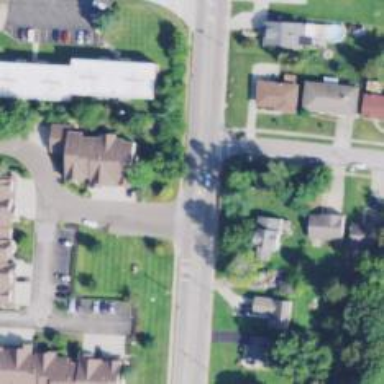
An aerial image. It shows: Marked footway crossing with lines.